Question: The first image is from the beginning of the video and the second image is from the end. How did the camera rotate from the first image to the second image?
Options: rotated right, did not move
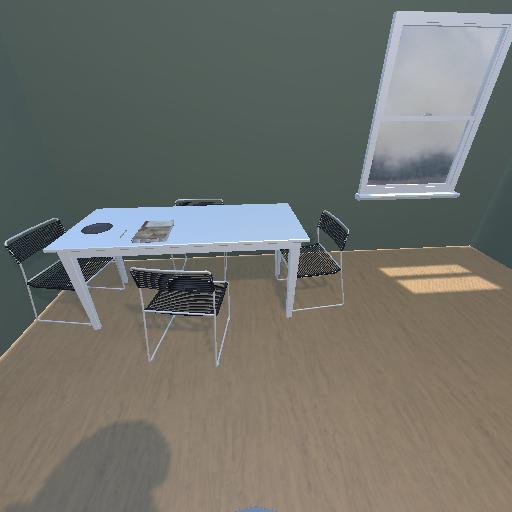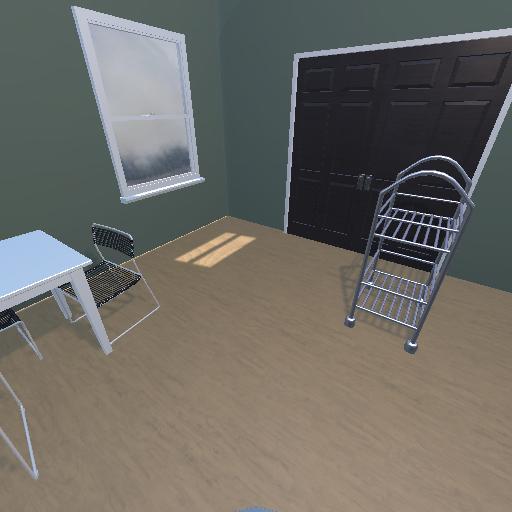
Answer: rotated right